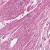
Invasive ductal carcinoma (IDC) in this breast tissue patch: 0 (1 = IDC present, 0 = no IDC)